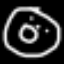
Label: donut